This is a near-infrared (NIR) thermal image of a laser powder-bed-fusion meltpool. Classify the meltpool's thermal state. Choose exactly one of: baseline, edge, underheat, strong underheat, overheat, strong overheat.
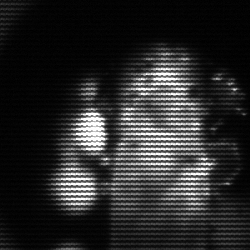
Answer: strong underheat